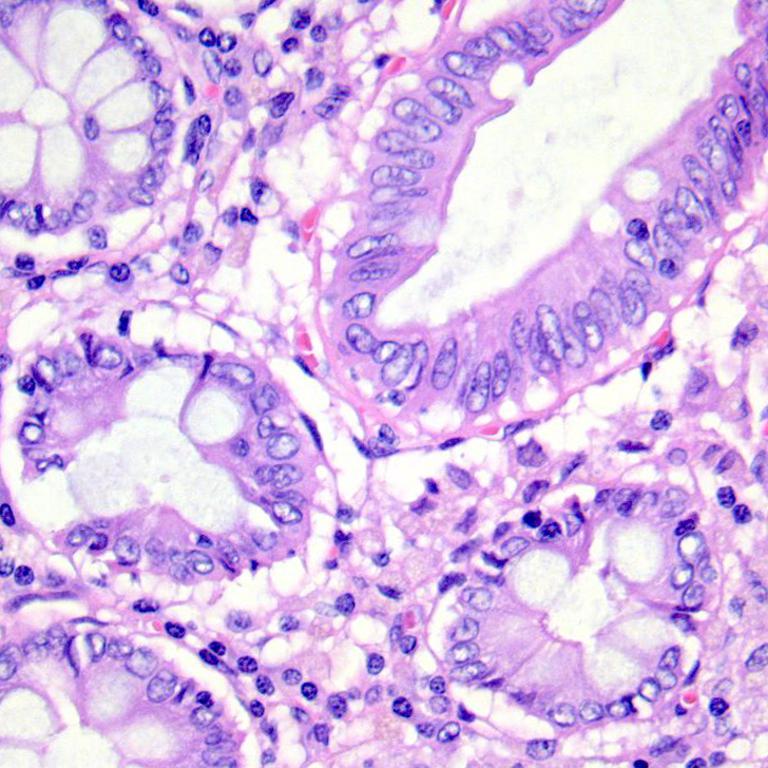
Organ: colon
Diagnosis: benign